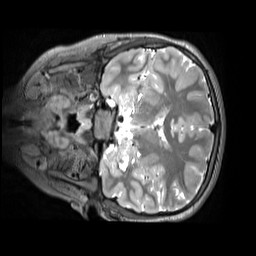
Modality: T2w
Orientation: coronal
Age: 12
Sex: male
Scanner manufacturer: siemens
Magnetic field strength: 3 T
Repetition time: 3.2 s
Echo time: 0.408 s